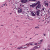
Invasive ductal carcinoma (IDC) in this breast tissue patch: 0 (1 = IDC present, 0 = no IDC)